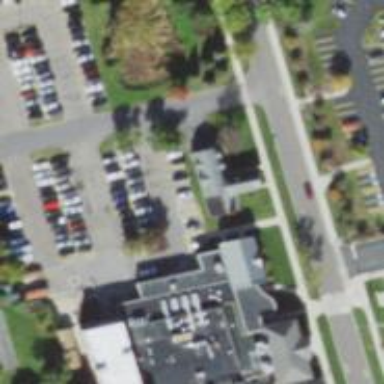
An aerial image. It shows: Parking space.